Question: On desktop Webkit, my image displays fine with no problems. When viewing it on mobile Webkit (iPad iOS 5 for example), a glaring white border appears. I am using background-image and background-size because my element has a fixed proportion, but the image source itself can be any random proportion.
:
<URL>
'''
<img />
'''
'''
body {
background: #666; }
img {
width: 8em;
height: 8em;
display: block;
background: rgba(0,0,0,0.5);
box-shadow: 0 1px 0 rgba(255,255,255,0.1),
0 1px 0 rgba(0,0,0,0.5) inset;
background-size: cover;
border-radius: 0.4em;
background-image: url(http://1.bp.blogspot.com/_yhfaur8OkQ0/SwQzJkzYt5I/AAAAAAAAAtU/5eIqHFmS63s/s400/ev.jpg);
}
'''

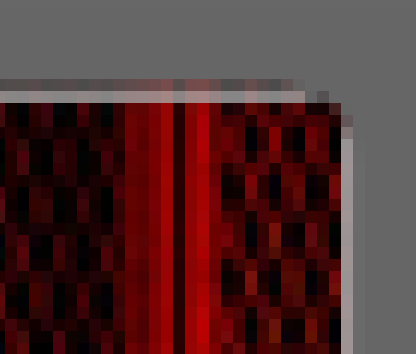
Answer: This is a weird issue that happens when you don't specify an 'img src'. The browser wants to show that the element exists but doesn't have any content so it wraps it with a border. You can fix this by declaring the 'img''s source in the HTML.
Try this fiddle: <URL>
If you don't want to declare an img src, don't use the img element for your image. You could use a div and get around this rendering issue instead. This will allow you to 'contain' the image to the container as needed.
<URL>
As a further alternate, you could insert a 1px by 1px transparent spacer gif in your image's src if you absolutely want to use an 'img' tag.
See <URL> for more details.